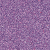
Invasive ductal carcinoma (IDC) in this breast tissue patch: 1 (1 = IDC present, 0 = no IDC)